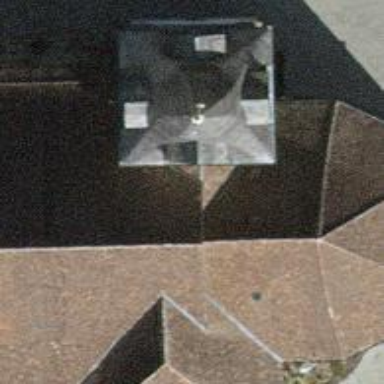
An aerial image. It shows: Building with ridge on the roof.